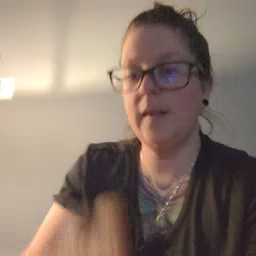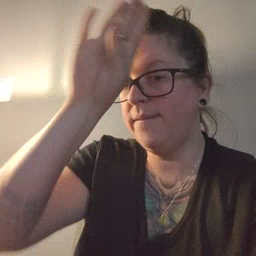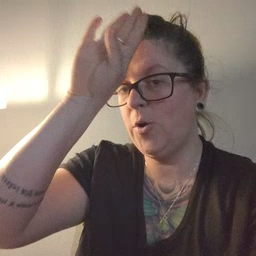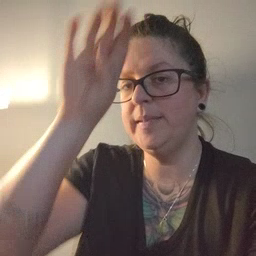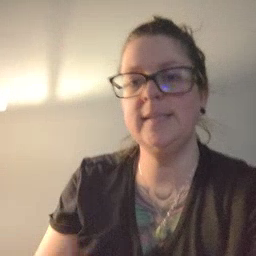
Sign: fireman